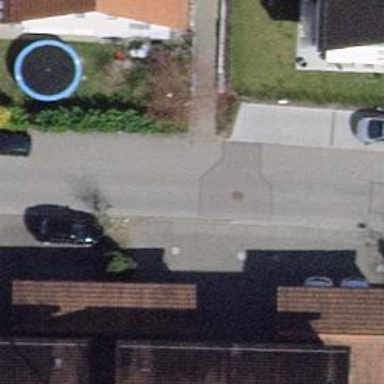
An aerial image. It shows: Residential road.